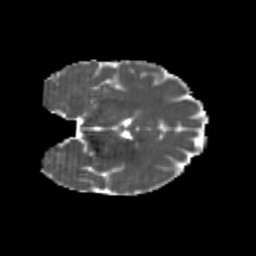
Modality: MD
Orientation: coronal
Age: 23
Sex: female
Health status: healthy
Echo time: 0.074 s